Field crop: maize
Growth stage: 2
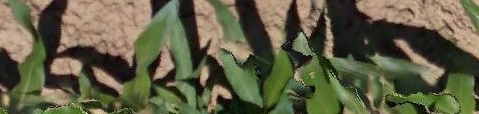
Species: maize